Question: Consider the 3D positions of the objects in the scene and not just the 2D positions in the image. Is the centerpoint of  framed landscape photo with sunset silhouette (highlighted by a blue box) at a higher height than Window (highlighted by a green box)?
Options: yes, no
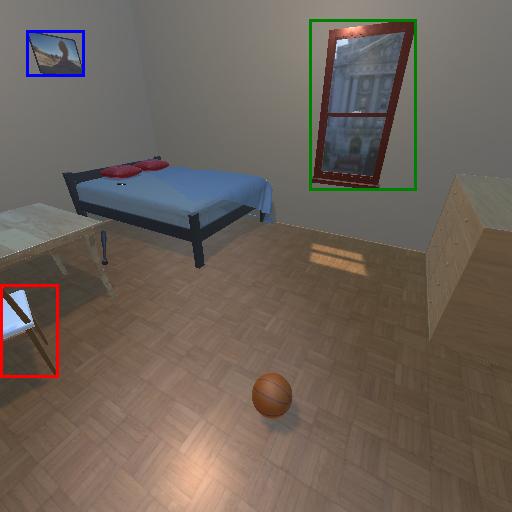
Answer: yes